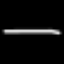
Label: line